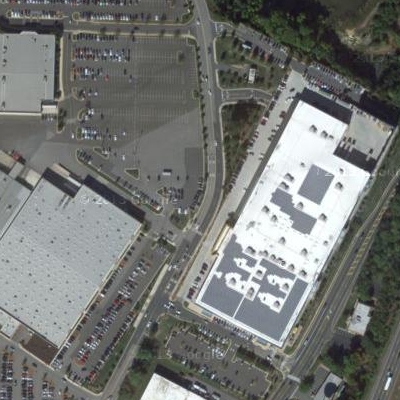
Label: cIndustry